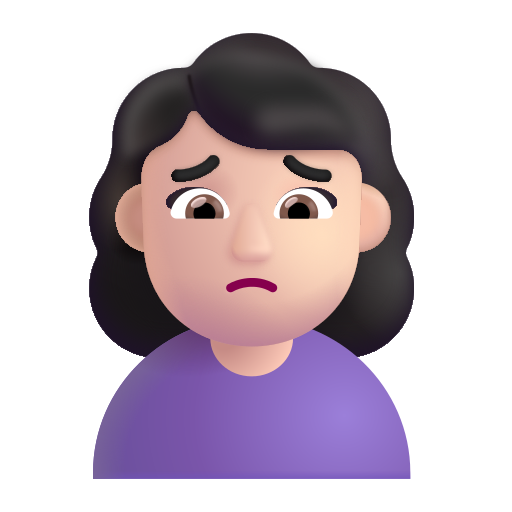
woman frowning color light